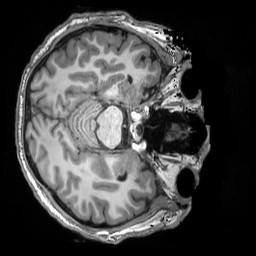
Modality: T1w
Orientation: axial
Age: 23
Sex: male